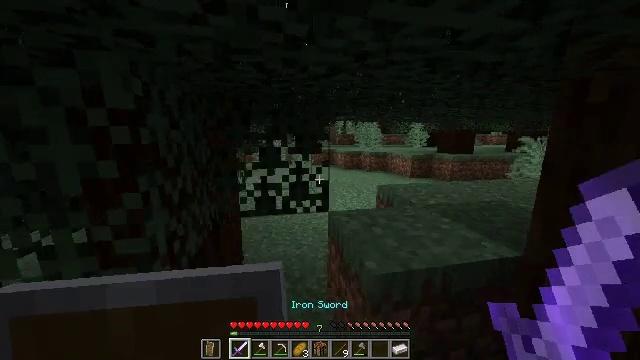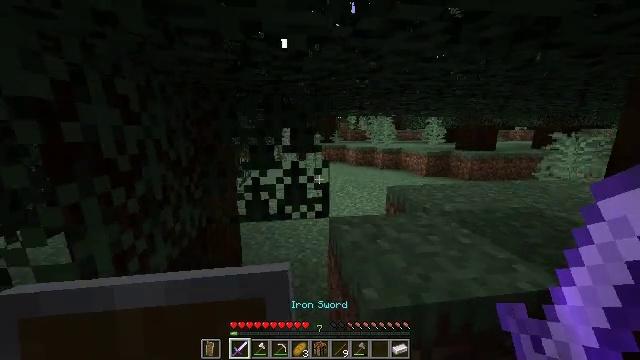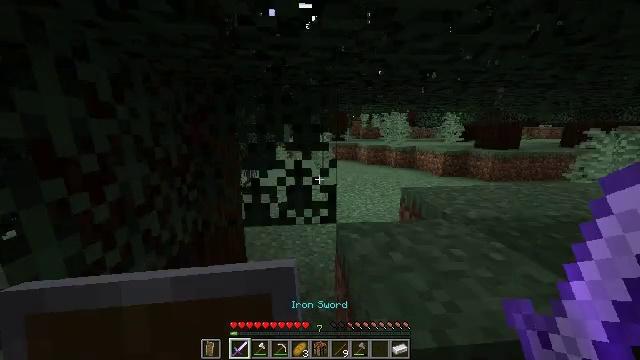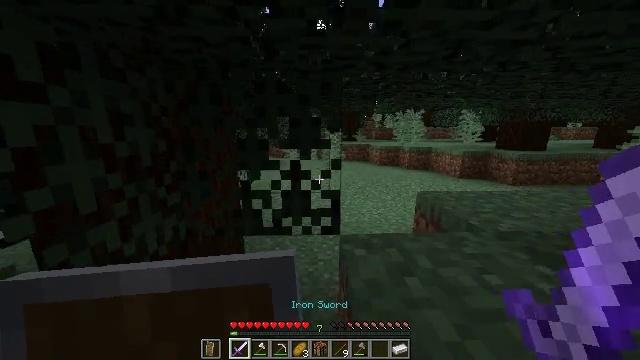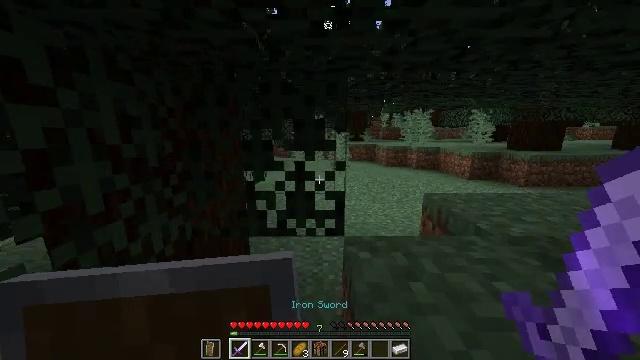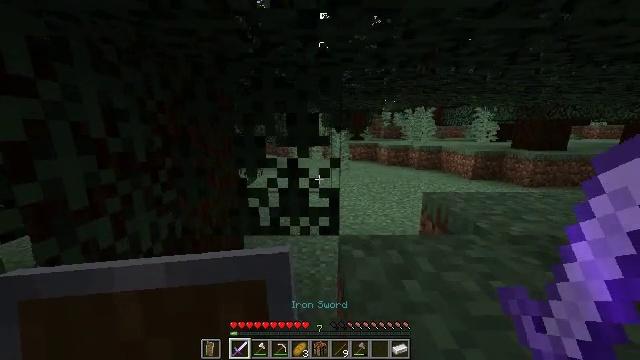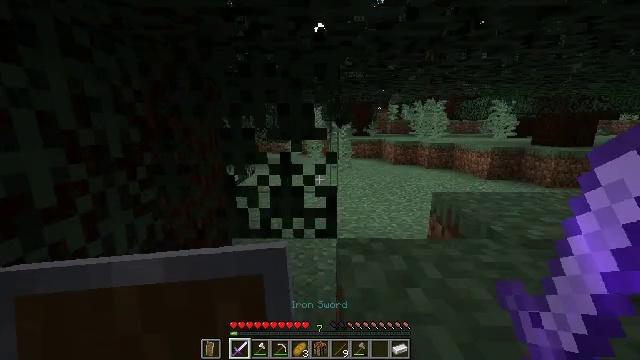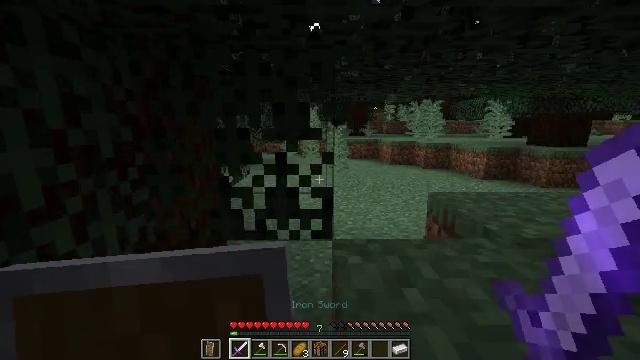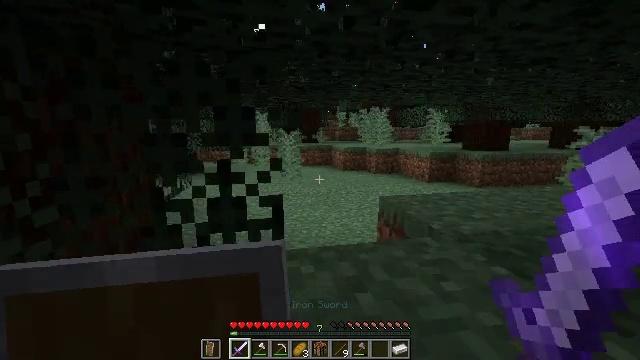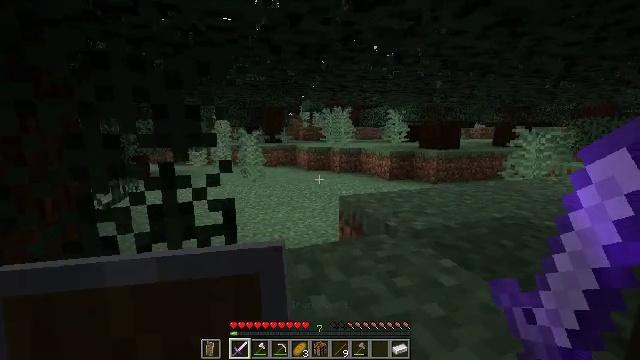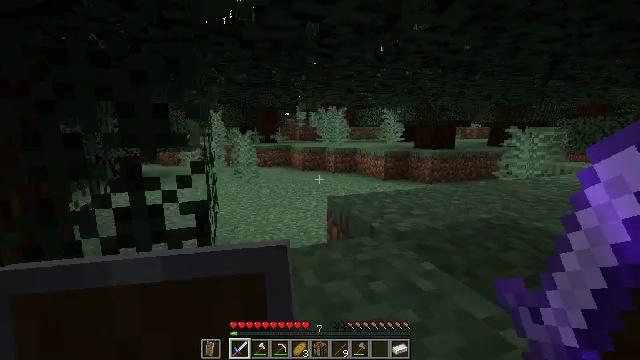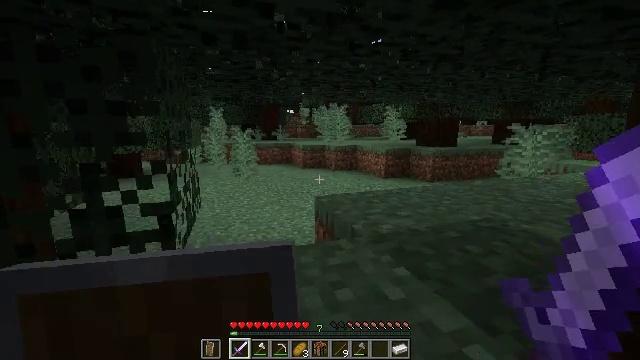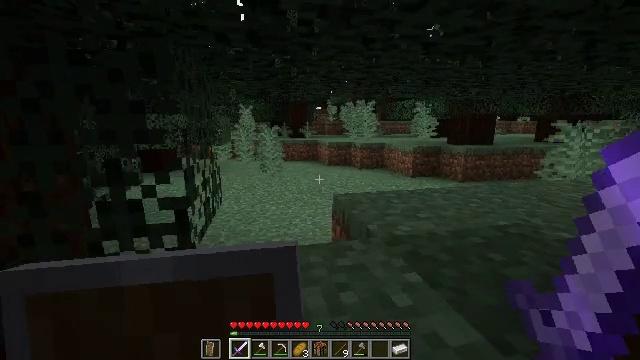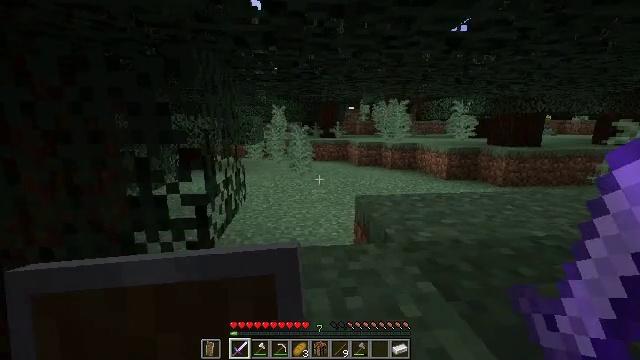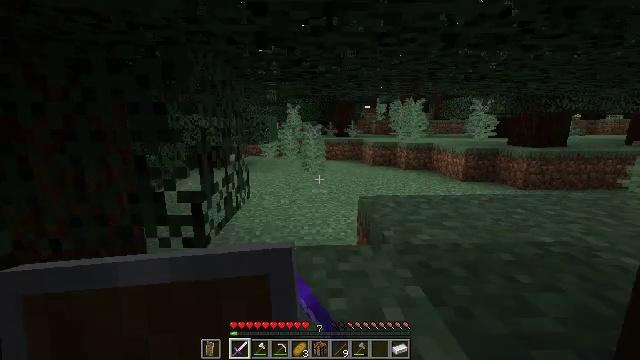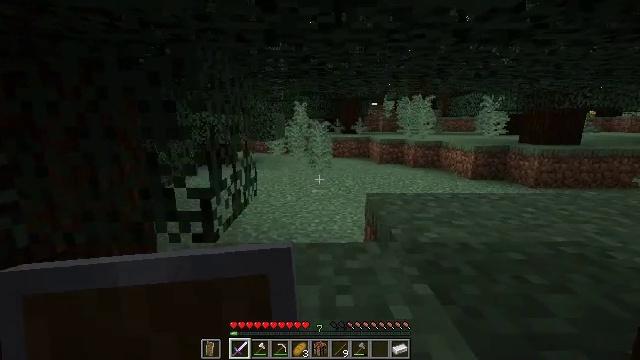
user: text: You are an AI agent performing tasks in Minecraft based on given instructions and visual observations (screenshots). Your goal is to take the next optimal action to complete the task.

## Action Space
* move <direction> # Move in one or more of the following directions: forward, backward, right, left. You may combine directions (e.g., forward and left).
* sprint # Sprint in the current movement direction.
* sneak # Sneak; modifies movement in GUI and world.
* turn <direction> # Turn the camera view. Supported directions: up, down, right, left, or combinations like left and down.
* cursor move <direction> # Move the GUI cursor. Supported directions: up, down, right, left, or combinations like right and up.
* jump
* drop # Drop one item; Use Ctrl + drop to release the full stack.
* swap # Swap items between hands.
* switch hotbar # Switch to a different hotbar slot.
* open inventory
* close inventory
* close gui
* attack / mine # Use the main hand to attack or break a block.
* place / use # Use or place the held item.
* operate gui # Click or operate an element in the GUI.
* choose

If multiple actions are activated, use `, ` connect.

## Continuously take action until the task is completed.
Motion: motion action
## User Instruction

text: Collect spruce leaves for landscaping.
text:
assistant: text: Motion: move forward, sprint, turn left and down
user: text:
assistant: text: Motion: move forward, sprint, turn left
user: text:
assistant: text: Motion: move forward, sprint, turn left
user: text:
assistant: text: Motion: move forward, sprint, turn left
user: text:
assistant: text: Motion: move forward, sprint
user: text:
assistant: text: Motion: move forward, sprint
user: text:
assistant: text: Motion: move forward, sprint
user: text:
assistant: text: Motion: move forward, sprint, turn right and up
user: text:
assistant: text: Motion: move forward and move right, sprint, turn right
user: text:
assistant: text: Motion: move forward and move right, sprint
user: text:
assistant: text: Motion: move forward and move right, sprint, turn left
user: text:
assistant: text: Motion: move forward, sprint, turn left
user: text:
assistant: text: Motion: move forward, sprint, turn left, attack / mine
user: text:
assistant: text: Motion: move forward, sprint, turn left, attack / mine
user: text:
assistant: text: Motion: move forward and move left, sprint, turn left, attack / mine
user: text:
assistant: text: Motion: move forward and move left, sprint, attack / mine
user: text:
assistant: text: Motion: move forward and move left, sprint, attack / mine
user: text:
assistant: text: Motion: move forward and move left, sprint, attack / mine
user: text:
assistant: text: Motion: move forward and move left, sprint, attack / mine
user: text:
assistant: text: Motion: move forward and move left, sprint, attack / mine
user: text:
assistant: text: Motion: move forward and move left, sprint, attack / mine
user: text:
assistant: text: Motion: attack / mine
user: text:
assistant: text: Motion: turn right, attack / mine
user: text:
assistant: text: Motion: turn right, attack / mine
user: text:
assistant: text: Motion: turn right, attack / mine
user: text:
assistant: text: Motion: attack / mine
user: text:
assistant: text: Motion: attack / mine
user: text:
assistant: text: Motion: attack / mine
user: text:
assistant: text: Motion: attack / mine
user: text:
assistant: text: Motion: attack / mine